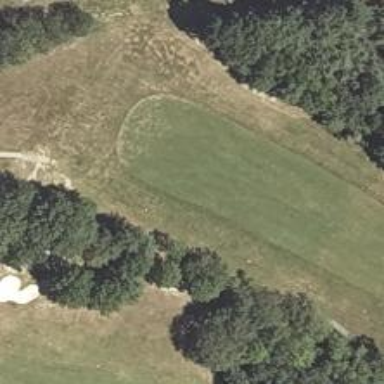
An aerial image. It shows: View of golf hole.